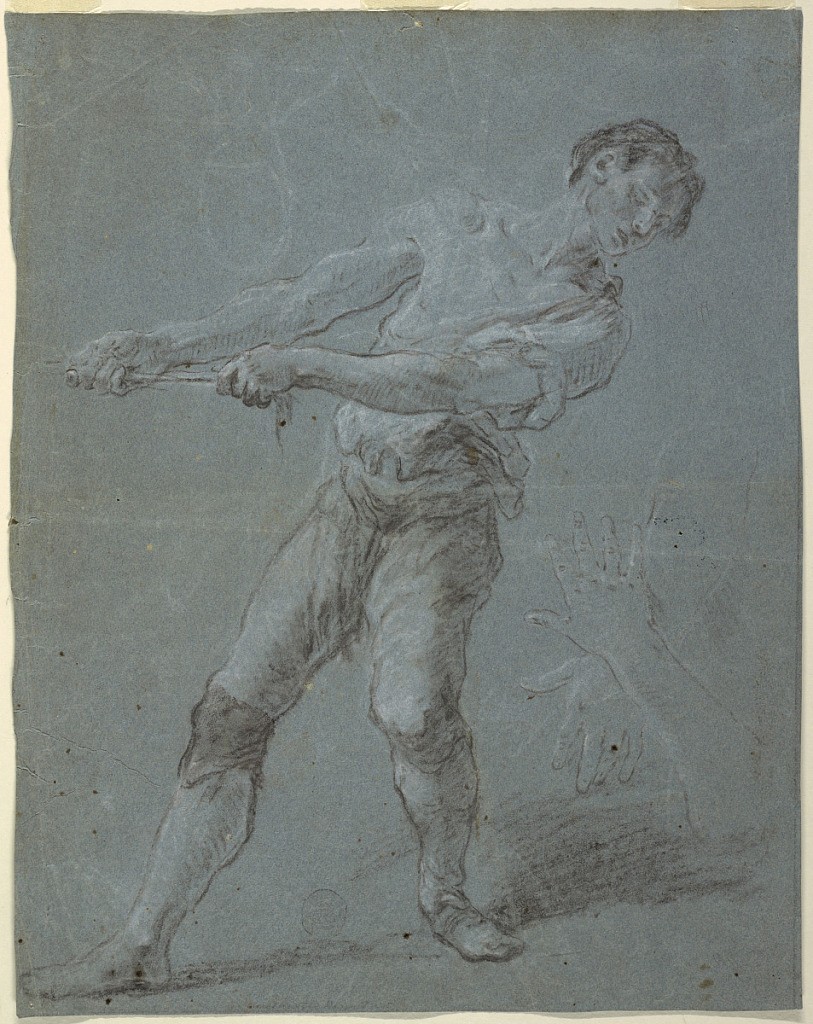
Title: Young Man Pulling a Rope
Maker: Luca Giordano, Italian, 1634 - 1705
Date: ca. 1700
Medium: Black and white chalk on blue paper
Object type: Drawing
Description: A man in three-quarter view is pulling a rope extending from the left.  He leans back, muscles taut.  More lightly drawn to right: a pair of crossing hands. Verso: A man is sitting with reclined torso and head; he is shown from the right front. The left foot is standing higher than the right one. The left leg is shown in profile.